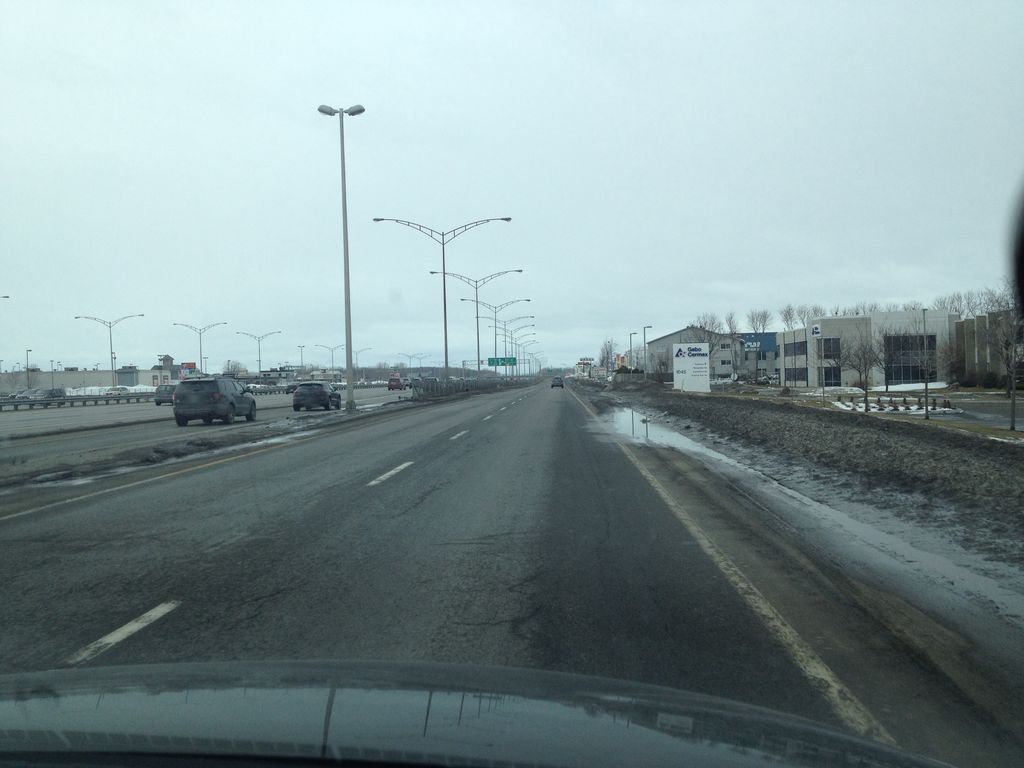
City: montreal